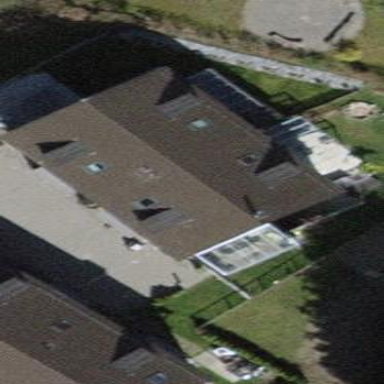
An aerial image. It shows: Building with tile roof.